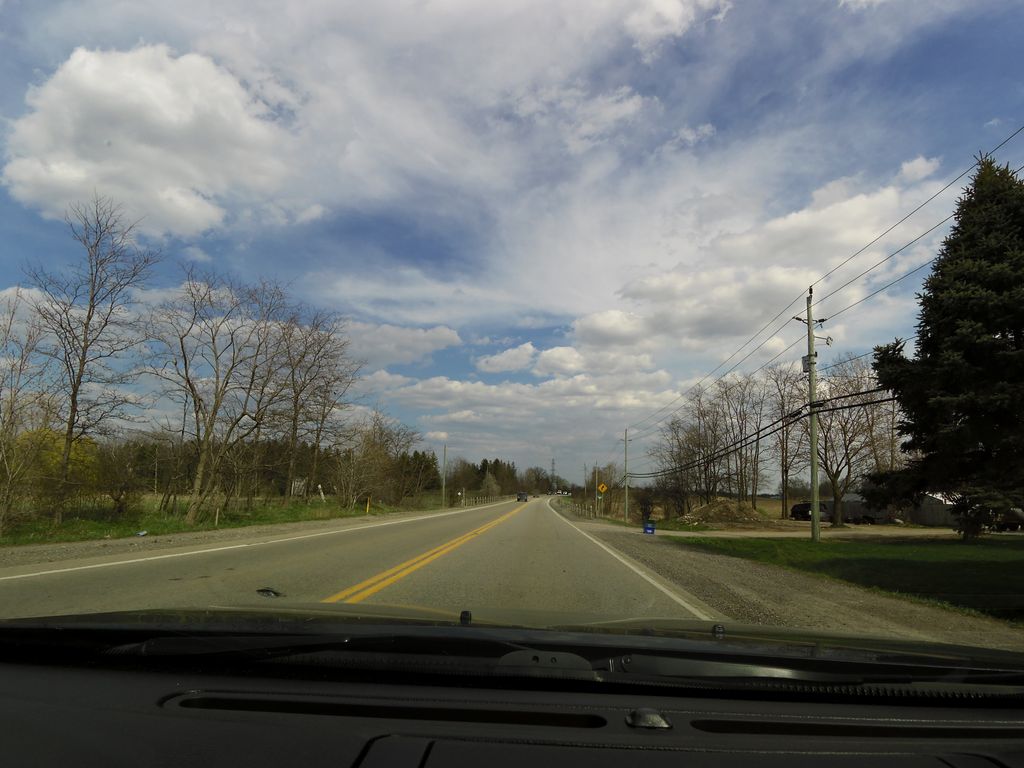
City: kitchener-waterloo